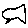
Label: fish